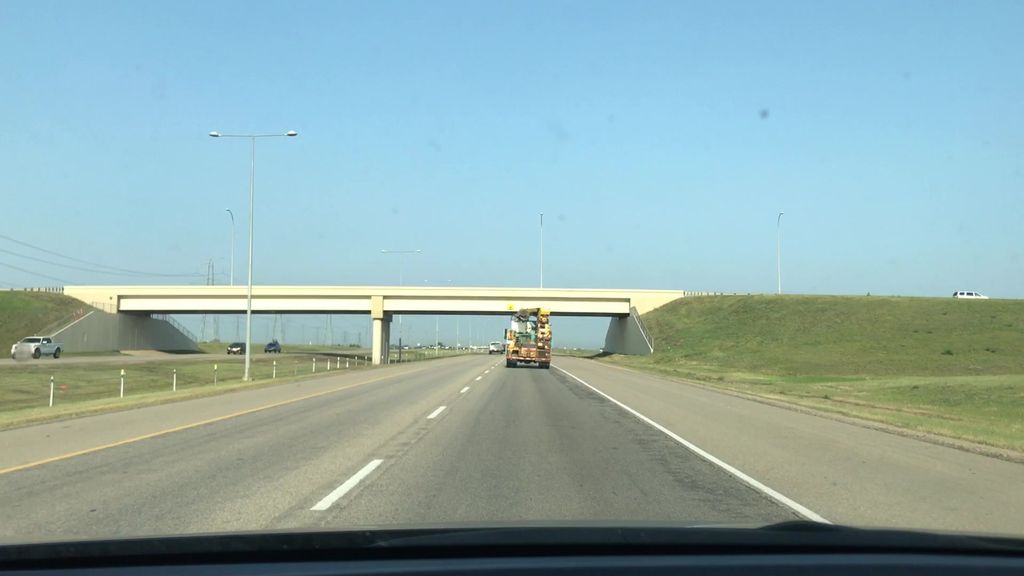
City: edmonton